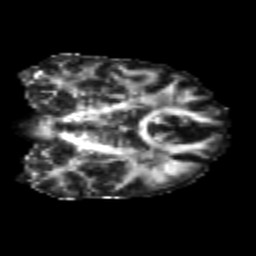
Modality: FA
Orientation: coronal
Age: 23
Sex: female
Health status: healthy
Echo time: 0.074 s